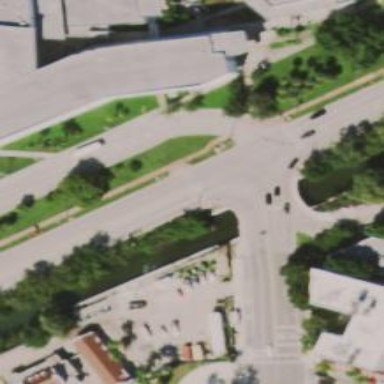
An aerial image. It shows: Zebra crossing on the road.